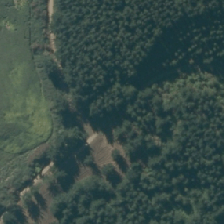
Land cover: shortrotation_cropland